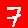
Digit: 7